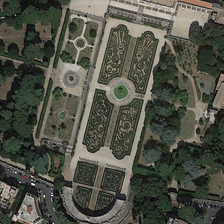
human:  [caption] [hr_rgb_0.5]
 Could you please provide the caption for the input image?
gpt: some green trees are around a square near some buildings .

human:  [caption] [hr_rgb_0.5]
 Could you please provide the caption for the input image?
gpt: some green trees are around a square near some buildings .

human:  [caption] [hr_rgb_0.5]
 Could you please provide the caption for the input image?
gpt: some green trees are around a square near some buildings .

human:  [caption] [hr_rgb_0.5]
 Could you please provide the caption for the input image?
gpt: some green trees are around a square near some buildings .

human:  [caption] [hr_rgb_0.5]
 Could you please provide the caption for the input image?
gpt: some green trees are around a square near some buildings .